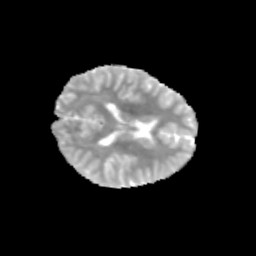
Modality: MD
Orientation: axial
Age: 12
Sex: female
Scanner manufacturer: siemens
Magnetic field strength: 3 T
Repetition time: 3.8 s
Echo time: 0.07 s